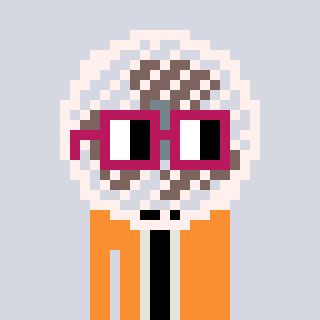
a pixel art character with square dark red glasses, a fan-shaped head and a orange-colored body on a cool background